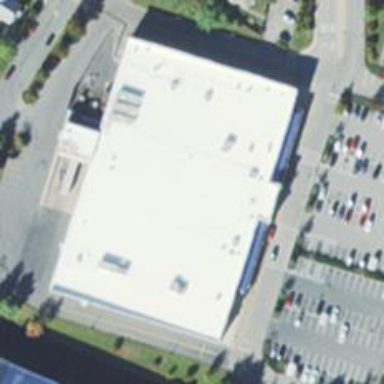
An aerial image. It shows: Supermarket.